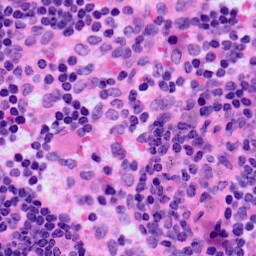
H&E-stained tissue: LymphNode